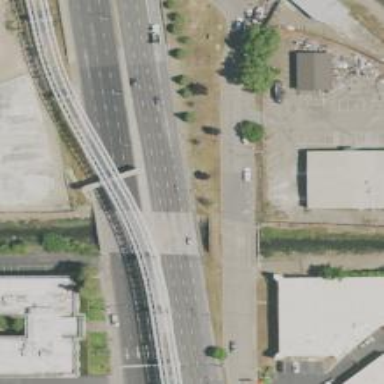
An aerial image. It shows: Bridge for trunk highway with expressway access.